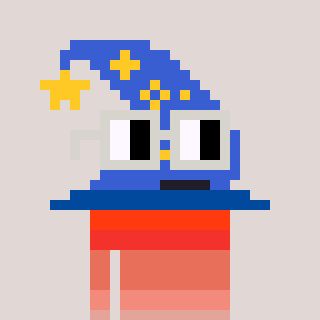
a pixel art character with square light gray glasses, a wizard hat-shaped head and a cold-colored body on a warm background